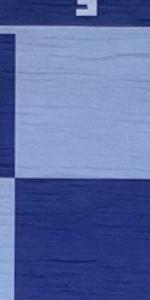
Label: Empty